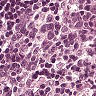
Metastatic tissue present: no